Question: I need to customize the 'QCheckbox' like this: add a square between the checkbox and the text :
So to do this, I inherit 'QCheckBox' and override 'paintEvent(QPaintEvent*)':
'''
void customCheckBox::paintEvent(QPaintEvent*){
QPainter p(this);
QStyleOptionButton opt;
initStyleOption(&opt);
style()->drawControl(QStyle::CE_CheckBox,&opt,&p,this);
QFontMetrics font= this->fontMetrics();// try to get pos by bounding rect of text, but it ain't work :p
QRectF rec = font.boundingRect(this->text());
p.fillRect(rect,QBrush(QColor(125,125,125,128)));
p.drawRect(rect);
}
'''
I have a problem that I don't know how the position to place the 'QRectF rec'. And I can't set the size too small, eg: it will disappear when size of 'rec' < QSize(10,10).
Any ideas are appreciated.
PS: I use OpenSUSE 13.1 with Qt 4.8.5
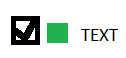
Answer: The main idea is to copy default implementation of checkbox drawing and modify it according to your needs. We get label rectangle in default implementation, so we just need to draw new element in this place and shift label to the right. Also we need to adjust size hint so that both new element and default content fit in minimal size.
'''
class CustomCheckBox : public QCheckBox {
Q_OBJECT
public:
CustomCheckBox(QWidget* parent = 0) : QCheckBox(parent) {
m_decoratorSize = QSize(16, 16);
m_decoratorMargin = 2;
}
QSize minimumSizeHint() const {
QSize result = QCheckBox::minimumSizeHint();
result.setWidth(result.width() + m_decoratorSize.width() + m_decoratorMargin * 2);
return result;
}
protected:
void paintEvent(QPaintEvent*) {
QPainter p(this);
QStyleOptionButton opt;
initStyleOption(&opt);
QStyleOptionButton subopt = opt;
subopt.rect = style()->subElementRect(QStyle::SE_CheckBoxIndicator, &opt, this);
style()->drawPrimitive(QStyle::PE_IndicatorCheckBox, &subopt, &p, this);
subopt.rect = style()->subElementRect(QStyle::SE_CheckBoxContents, &opt, this);
p.fillRect(QRect(subopt.rect.topLeft() + QPoint(m_decoratorMargin, 0),
m_decoratorSize), QBrush(Qt::green));
subopt.rect.translate(m_decoratorSize.width() + m_decoratorMargin * 2, 0);
style()->drawControl(QStyle::CE_CheckBoxLabel, &subopt, &p, this);
if (opt.state & QStyle::State_HasFocus) {
QStyleOptionFocusRect fropt;
fropt.rect = style()->subElementRect(QStyle::SE_CheckBoxFocusRect, &opt, this);
fropt.rect.setRight(fropt.rect.right() +
m_decoratorSize.width() + m_decoratorMargin * 2);
style()->drawPrimitive(QStyle::PE_FrameFocusRect, &fropt, &p, this);
}
}
private:
QSize m_decoratorSize;
int m_decoratorMargin;
};
'''
Note that this solution may be not portable because checkboxes are drawn with drastic differences on different platforms. I tested it on Windows only. I used default implementation provided by 'QCommonStyle'.